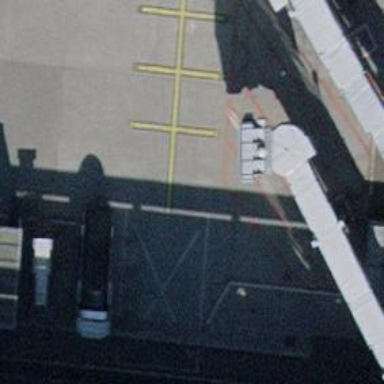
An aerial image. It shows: Airport parking position.